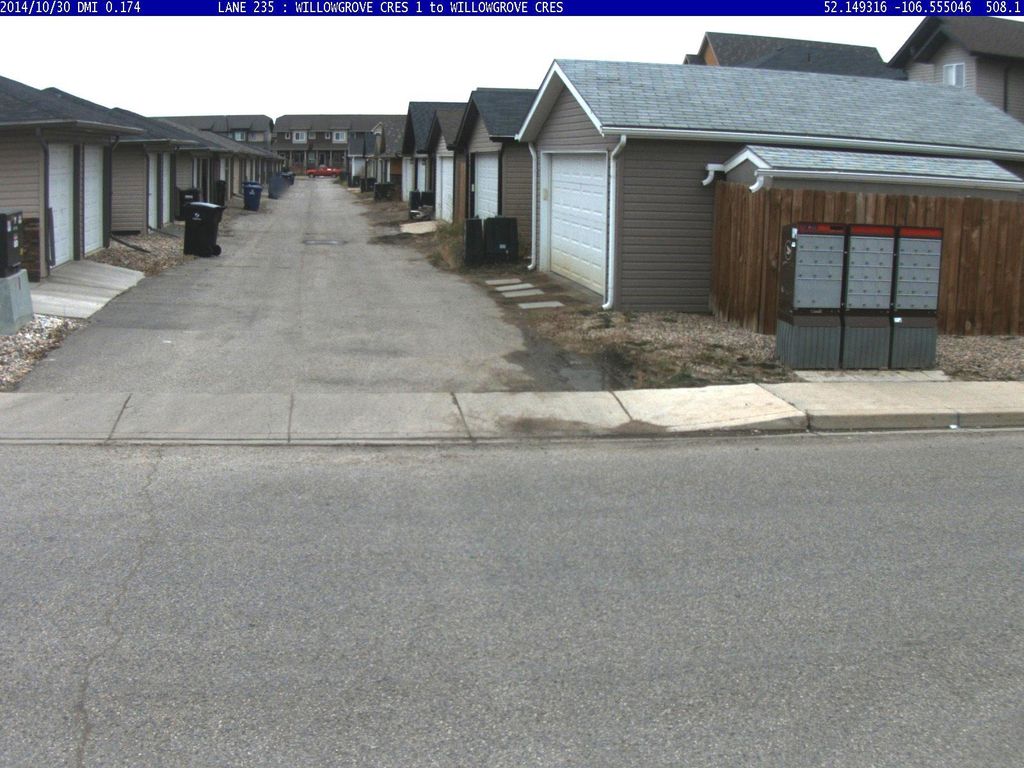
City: saskatoon